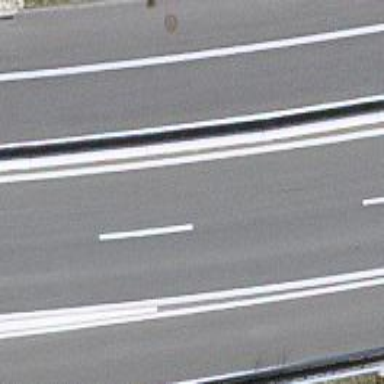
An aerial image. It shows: Trunk highway.